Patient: sex F, age 55
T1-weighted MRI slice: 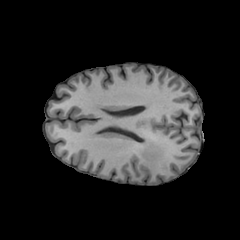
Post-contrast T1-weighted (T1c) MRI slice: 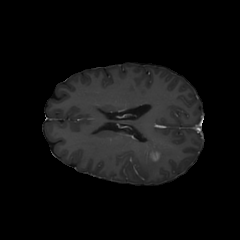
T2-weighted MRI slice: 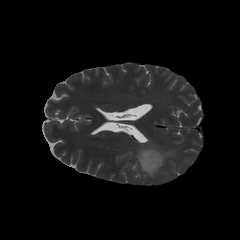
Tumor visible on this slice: yes
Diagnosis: Glioblastoma, IDH-wildtype
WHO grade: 4